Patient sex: F
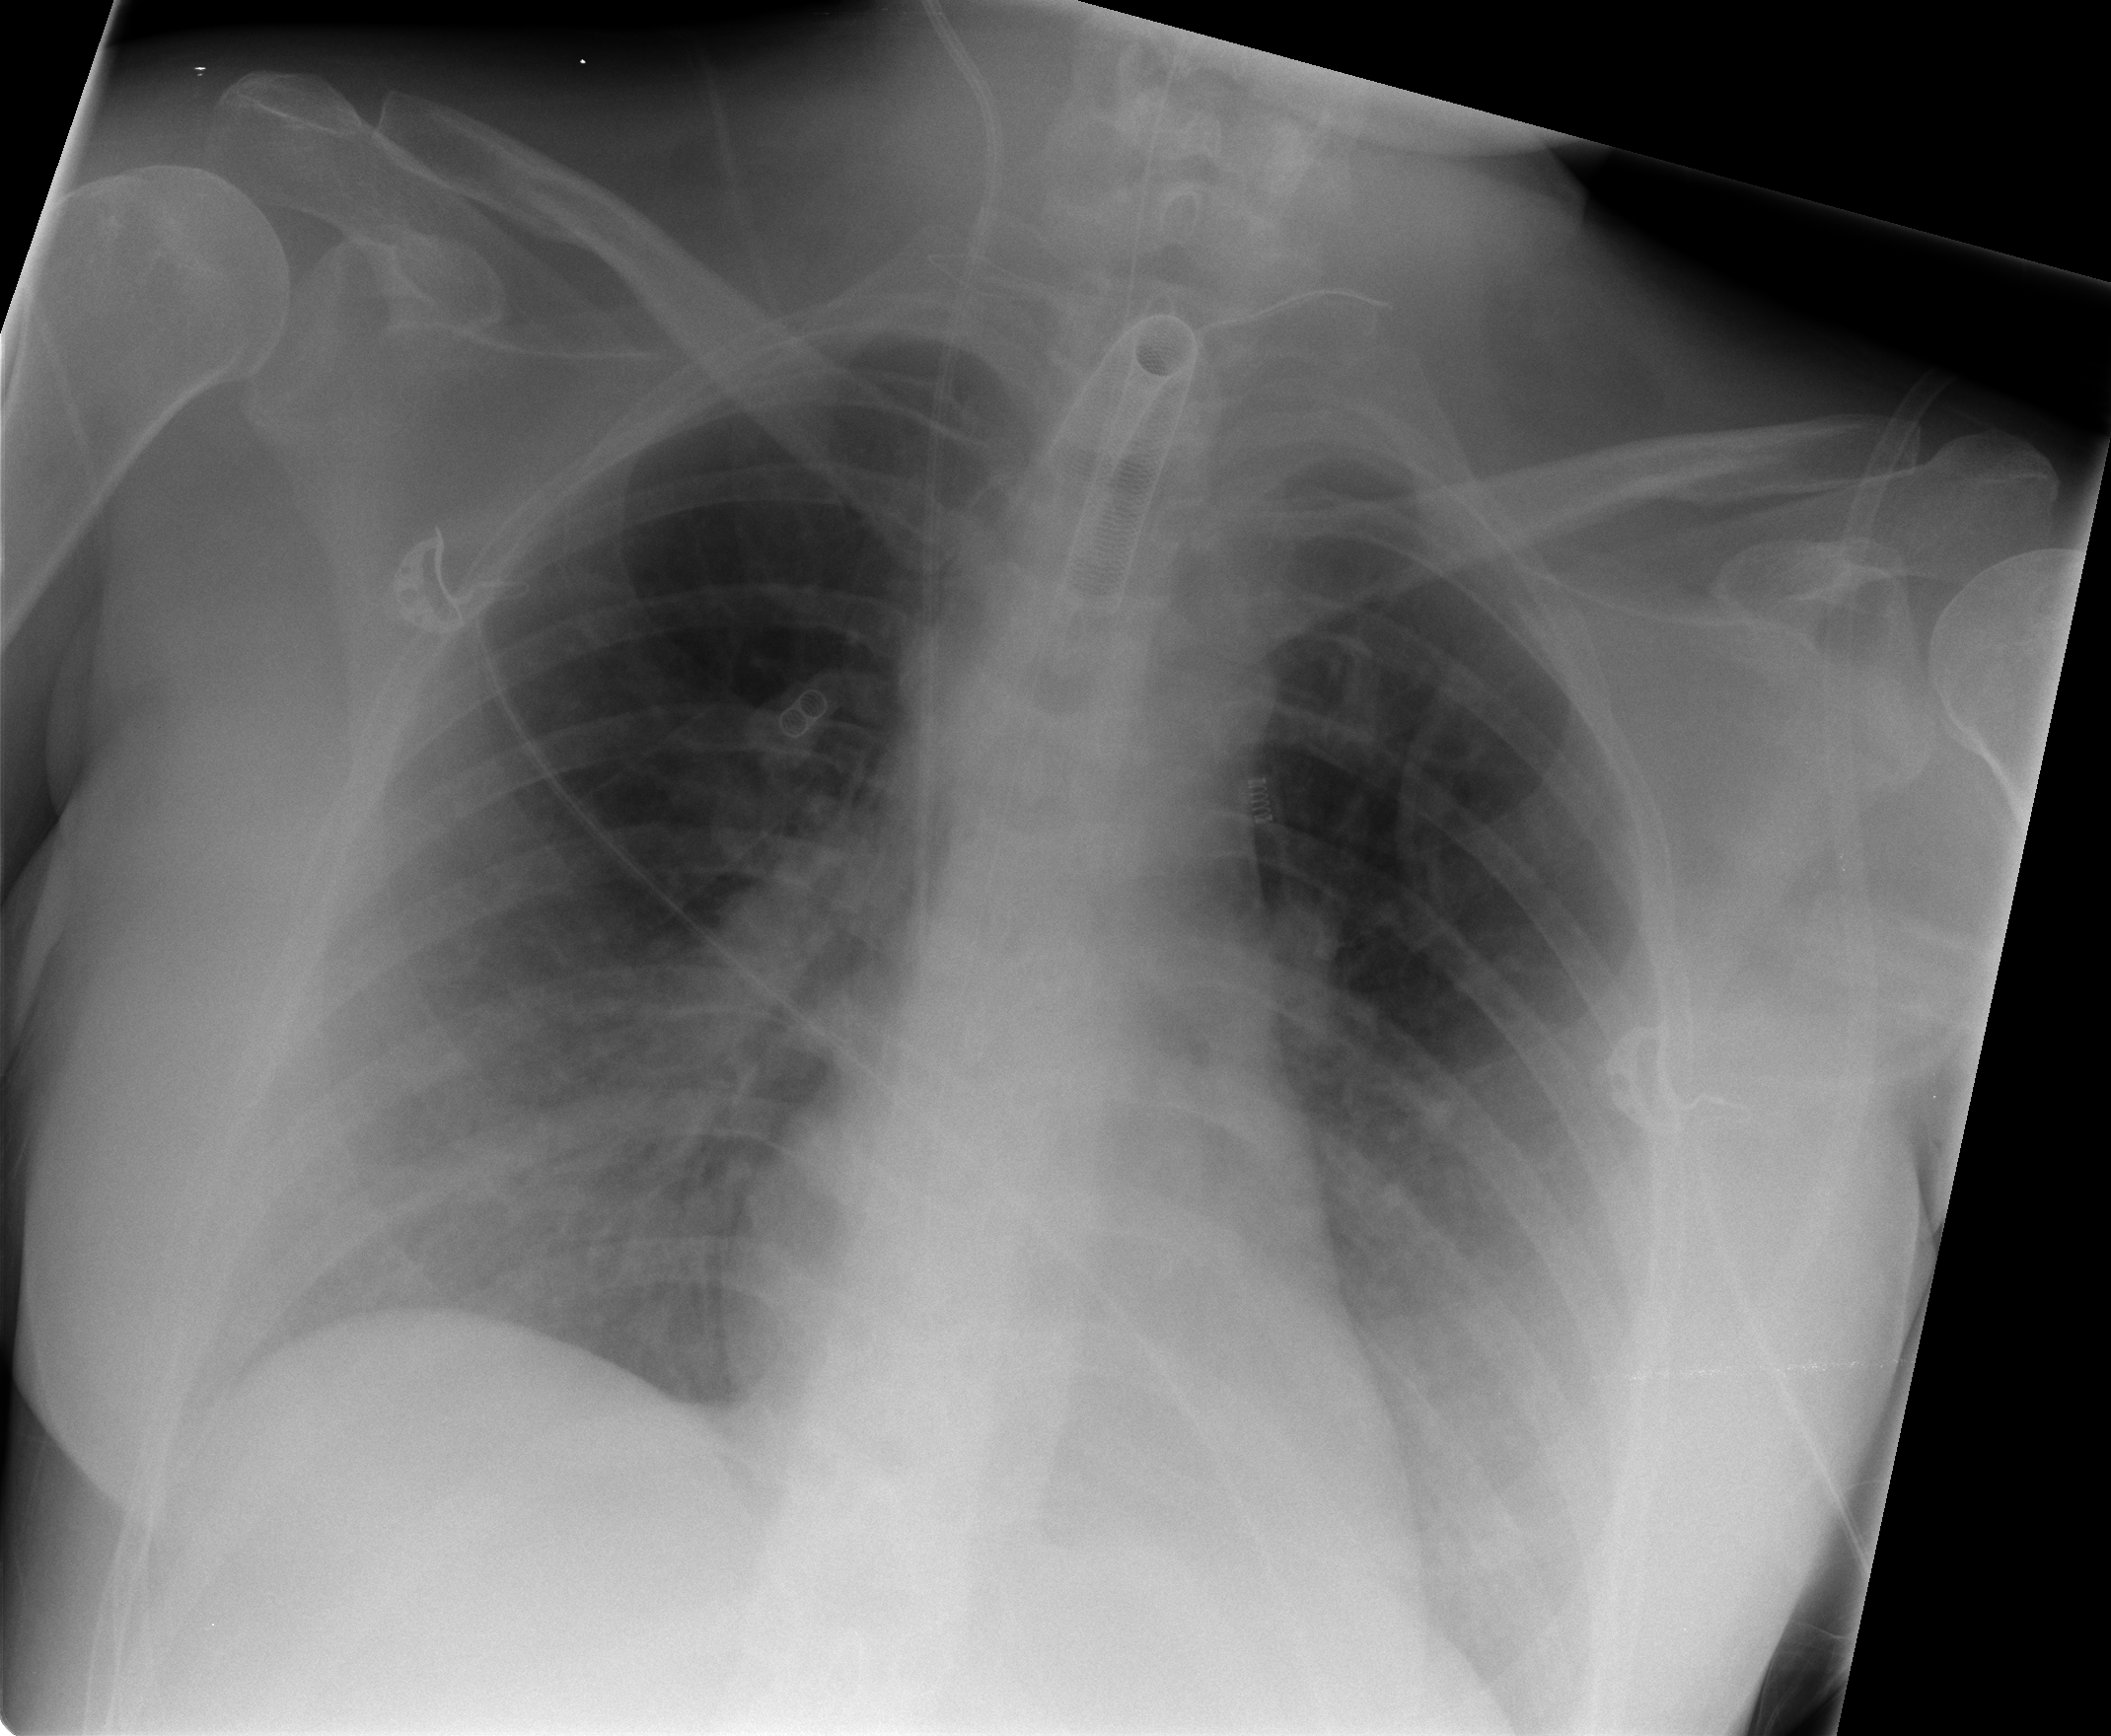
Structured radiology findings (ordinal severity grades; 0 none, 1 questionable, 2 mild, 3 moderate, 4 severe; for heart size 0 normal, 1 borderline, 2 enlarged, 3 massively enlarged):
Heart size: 0
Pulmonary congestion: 2
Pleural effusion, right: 2
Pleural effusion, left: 2
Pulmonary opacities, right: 3
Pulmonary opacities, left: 3
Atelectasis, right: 2
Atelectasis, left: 2